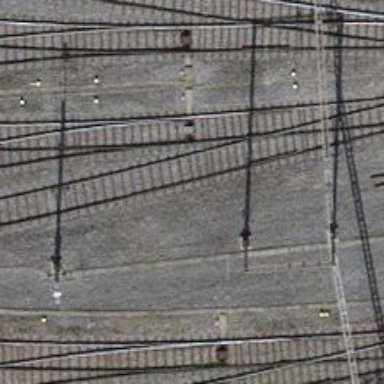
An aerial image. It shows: Railway switch.